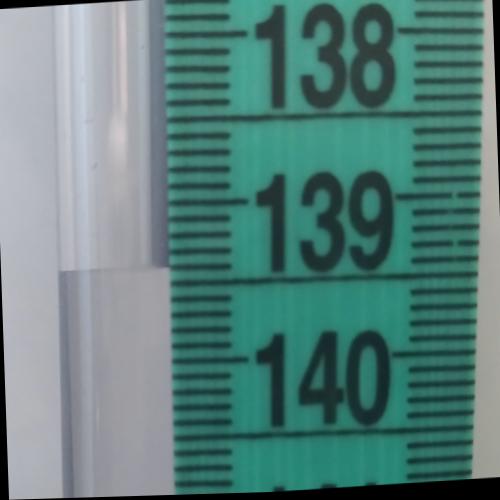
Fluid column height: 139.4 cm